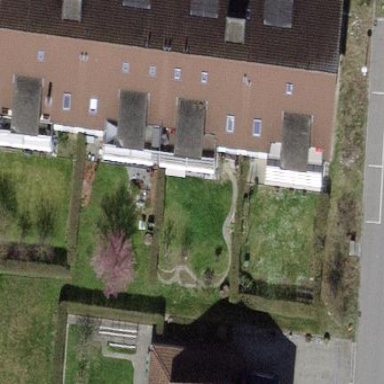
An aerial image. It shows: View of apartment building.